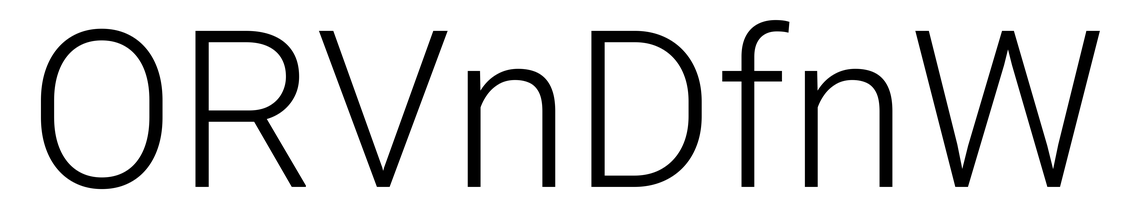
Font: Roboto_Light